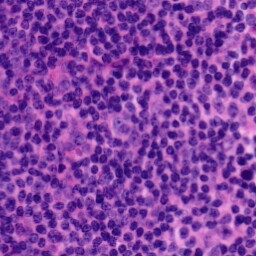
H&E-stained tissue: Tonsil